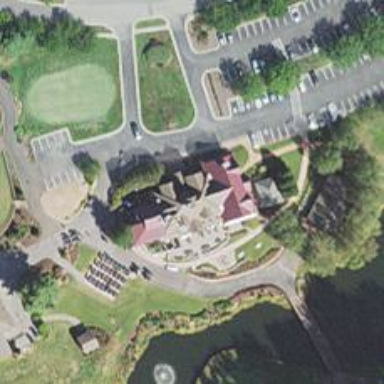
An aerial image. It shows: Clubhouse for golf.